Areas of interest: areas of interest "Suzhou High-tech Zone Center for Disease Prevention and Control"
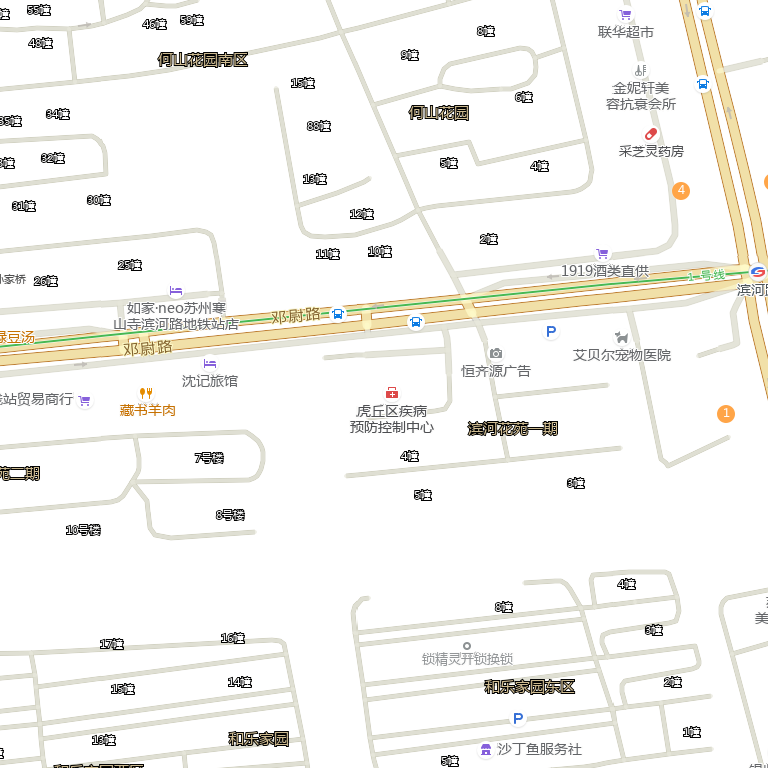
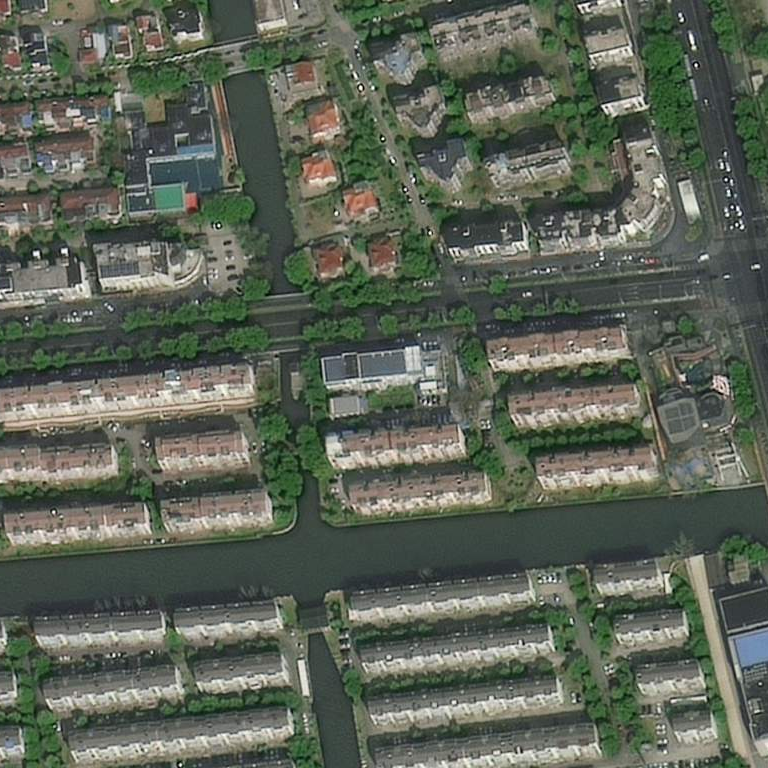